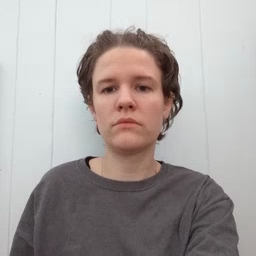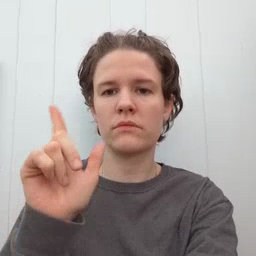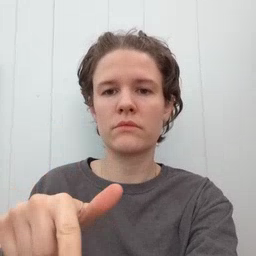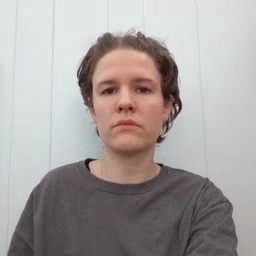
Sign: later